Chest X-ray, PA view. Patient: 68 years old, sex M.
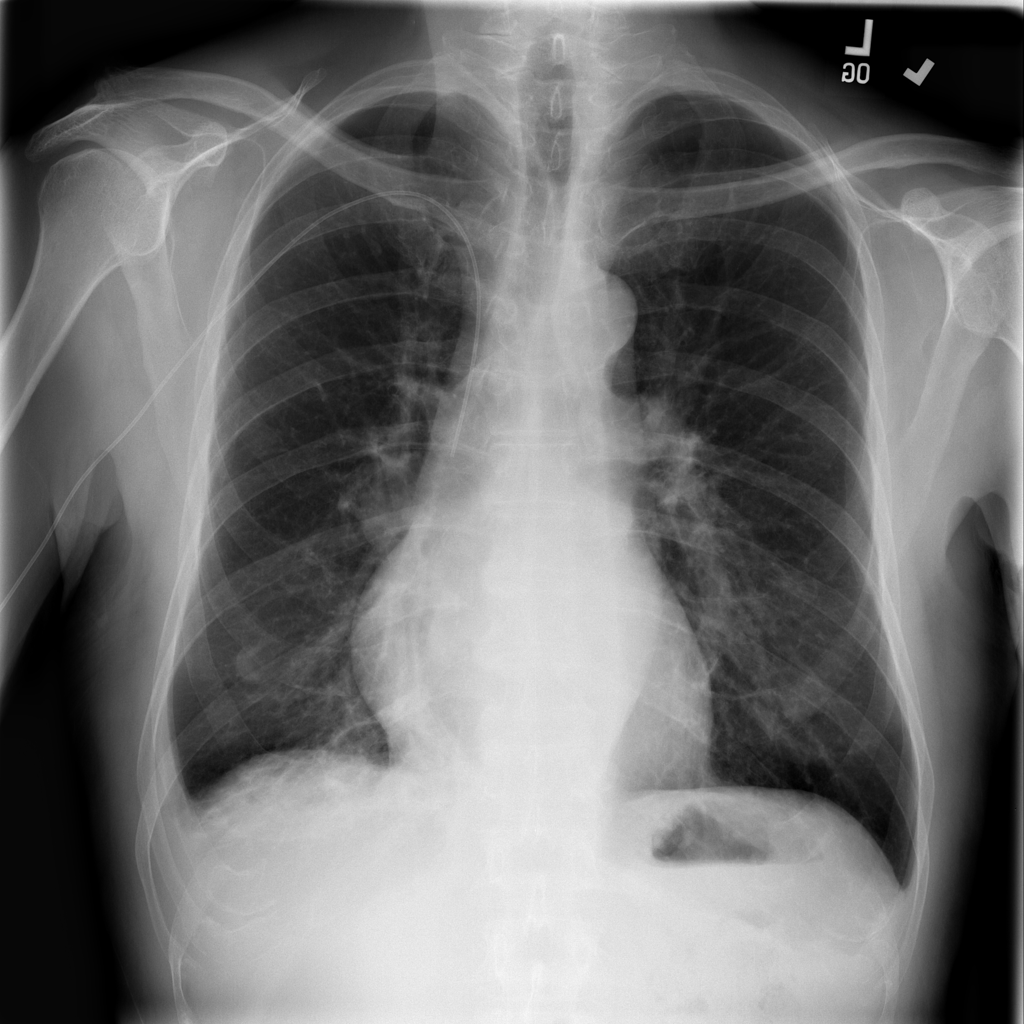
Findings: No Finding